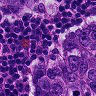
Metastatic tissue present: yes